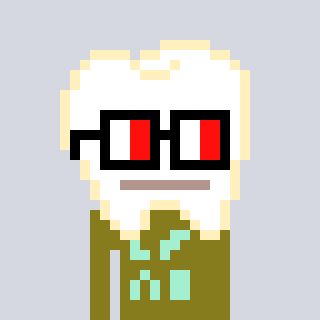
a pixel art character with square glasses with black frames and red eyes, a tooth-shaped head and a gunk-colored body on a cool background